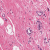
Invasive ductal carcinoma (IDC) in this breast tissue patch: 0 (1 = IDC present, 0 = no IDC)